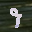
Label: 9